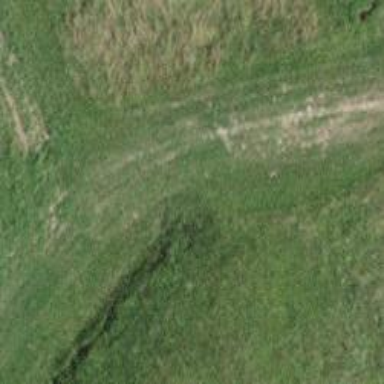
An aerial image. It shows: Unpaved track road.